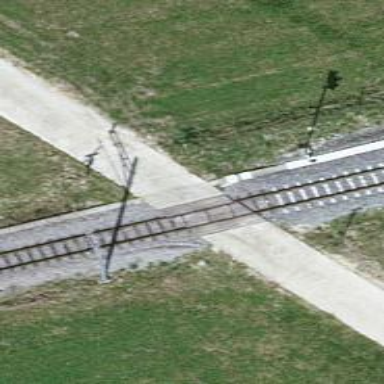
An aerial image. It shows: Level crossing along the railway.